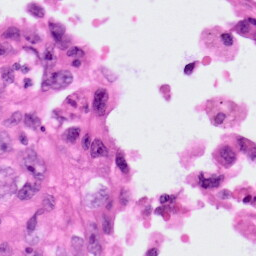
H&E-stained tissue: Lung